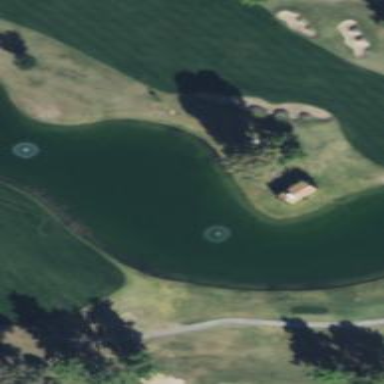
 serving as water hazard for golf course."